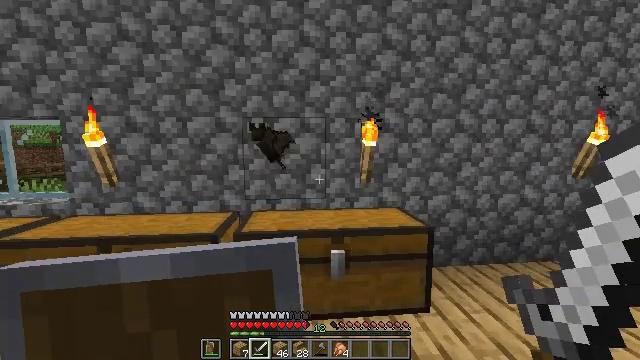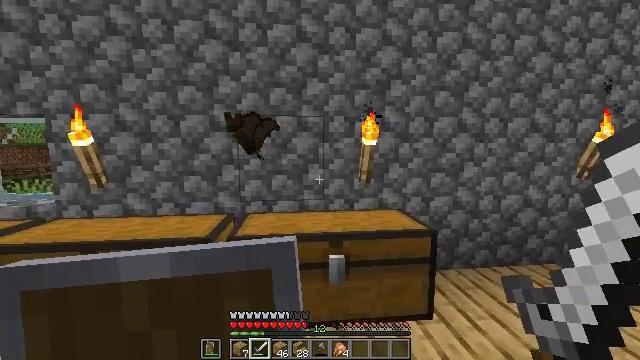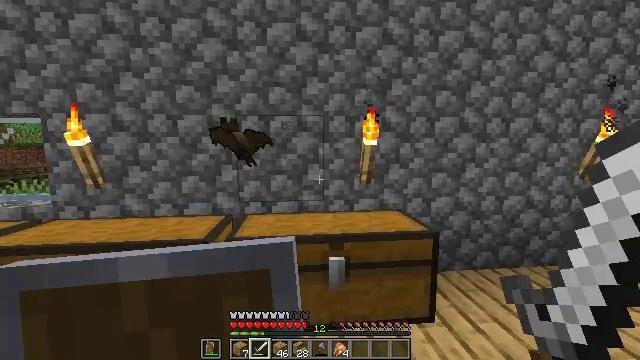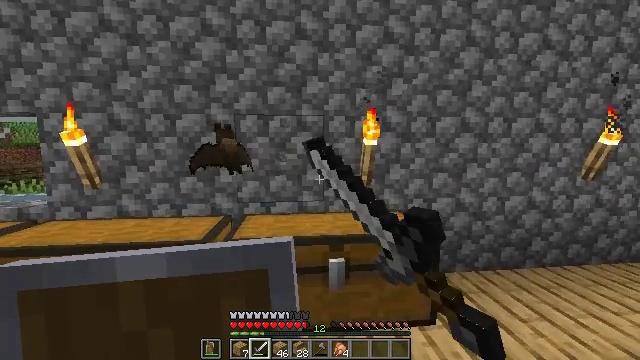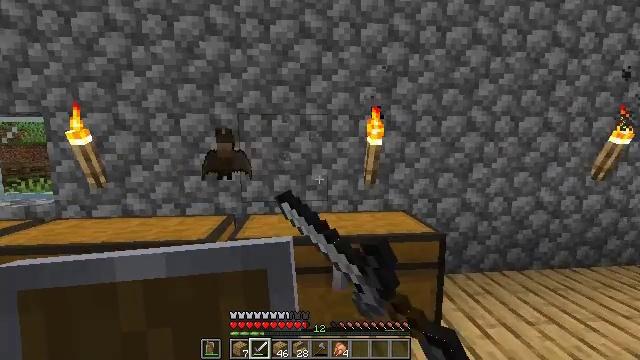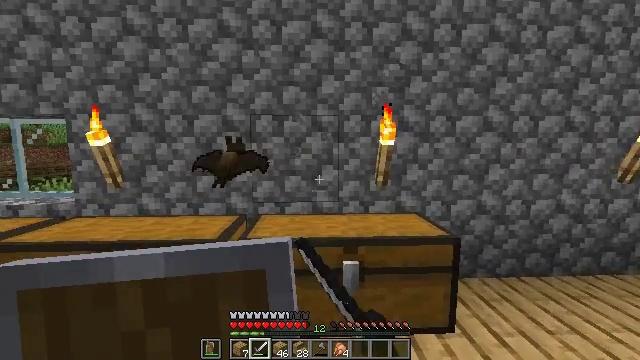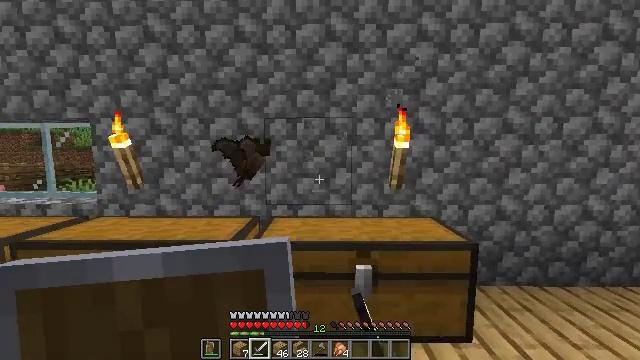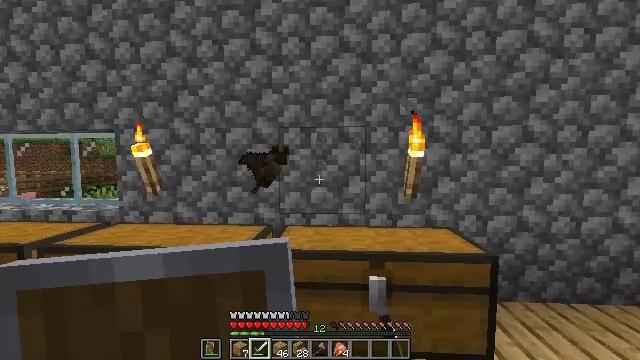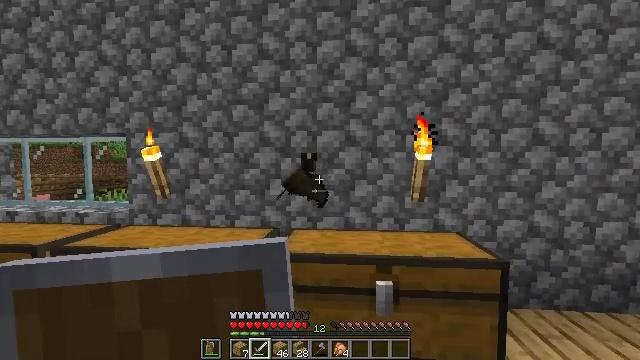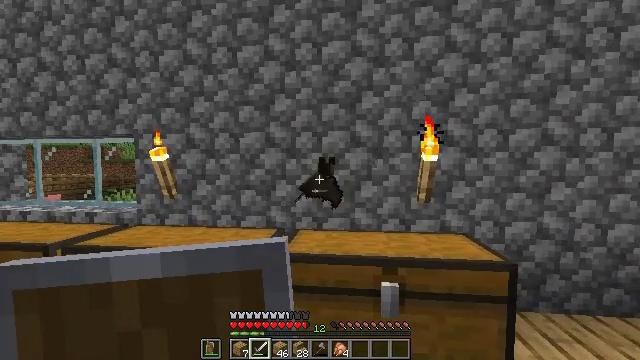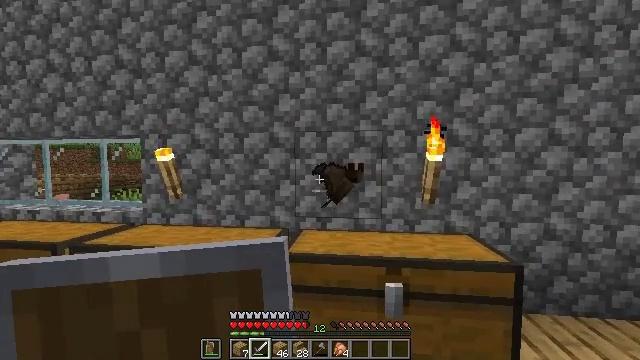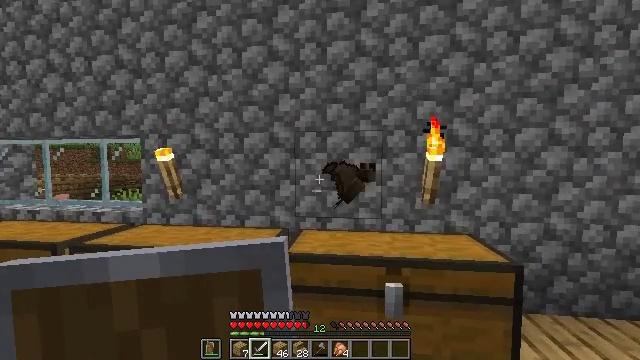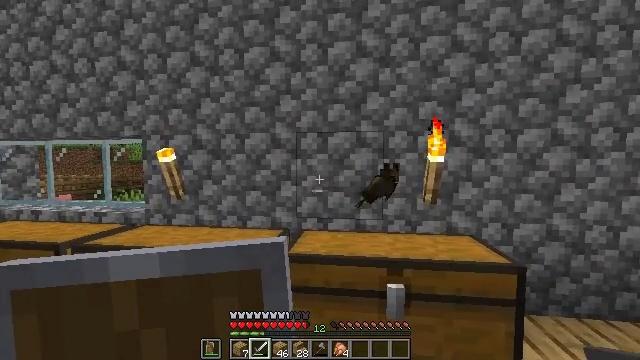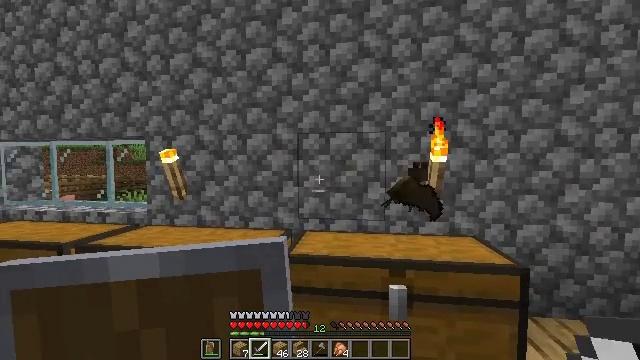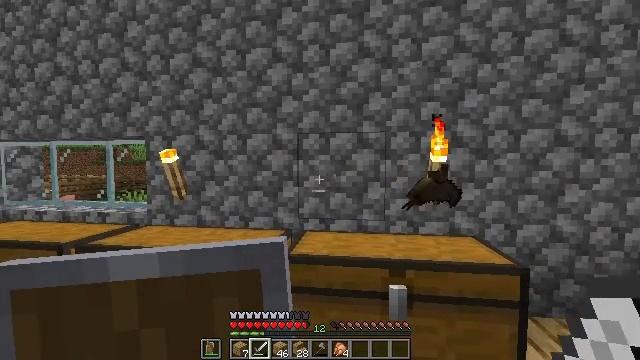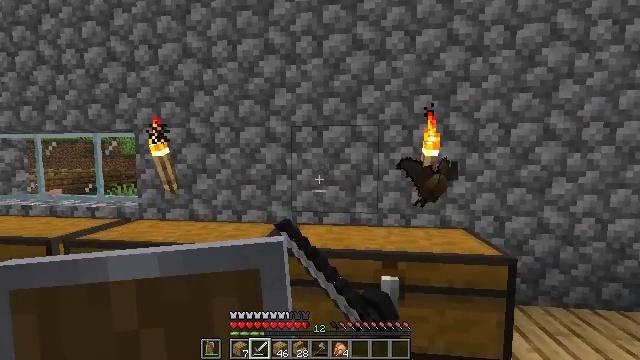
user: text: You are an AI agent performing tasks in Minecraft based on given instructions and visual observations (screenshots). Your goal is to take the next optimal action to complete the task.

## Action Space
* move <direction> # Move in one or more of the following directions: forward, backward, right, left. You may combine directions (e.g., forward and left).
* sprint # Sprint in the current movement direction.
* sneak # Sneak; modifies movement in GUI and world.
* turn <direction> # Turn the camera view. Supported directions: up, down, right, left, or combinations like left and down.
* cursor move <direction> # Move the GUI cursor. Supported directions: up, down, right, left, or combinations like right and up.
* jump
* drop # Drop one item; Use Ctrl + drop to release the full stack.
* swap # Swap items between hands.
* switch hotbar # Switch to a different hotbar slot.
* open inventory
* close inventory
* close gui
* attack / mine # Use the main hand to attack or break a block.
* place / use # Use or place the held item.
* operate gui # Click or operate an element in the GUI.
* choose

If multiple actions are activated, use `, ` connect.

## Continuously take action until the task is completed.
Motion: motion action
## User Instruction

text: Hunt bats in caves.
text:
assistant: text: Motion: no_op
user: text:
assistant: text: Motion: attack / mine
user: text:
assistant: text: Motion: attack / mine
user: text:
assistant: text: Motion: attack / mine
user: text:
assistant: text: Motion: turn left
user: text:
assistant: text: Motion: turn left
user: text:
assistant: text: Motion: turn left and up
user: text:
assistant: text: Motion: turn left
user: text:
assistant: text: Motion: turn left
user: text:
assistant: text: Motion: no_op
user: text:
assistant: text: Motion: no_op
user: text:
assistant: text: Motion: no_op
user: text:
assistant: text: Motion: no_op
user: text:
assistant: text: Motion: attack / mine
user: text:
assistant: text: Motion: turn right and down, attack / mine
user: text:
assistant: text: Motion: turn right, attack / mine
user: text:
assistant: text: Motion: turn right, attack / mine
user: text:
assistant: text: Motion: no_op
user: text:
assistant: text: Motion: turn right
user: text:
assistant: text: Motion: turn right
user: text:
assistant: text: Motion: turn right
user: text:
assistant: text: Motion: turn right
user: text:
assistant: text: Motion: turn right
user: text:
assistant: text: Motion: turn right
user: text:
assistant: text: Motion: turn right
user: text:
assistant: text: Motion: no_op
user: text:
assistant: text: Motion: turn right
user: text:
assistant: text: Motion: turn right
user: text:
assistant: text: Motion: no_op
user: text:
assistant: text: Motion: no_op